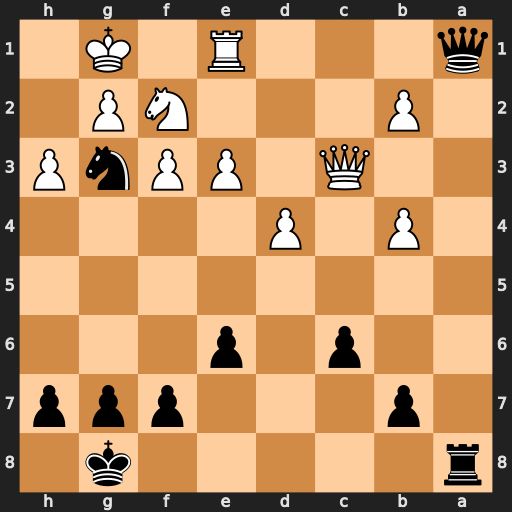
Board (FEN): r5k1/1p3ppp/2p1p3/8/1P1P4/2Q1PPnP/1P3NP1/q3R1K1
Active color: b
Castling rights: -
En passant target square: -
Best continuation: Ne2+ Kh2 Nxc3 Rxa1 Rxa1